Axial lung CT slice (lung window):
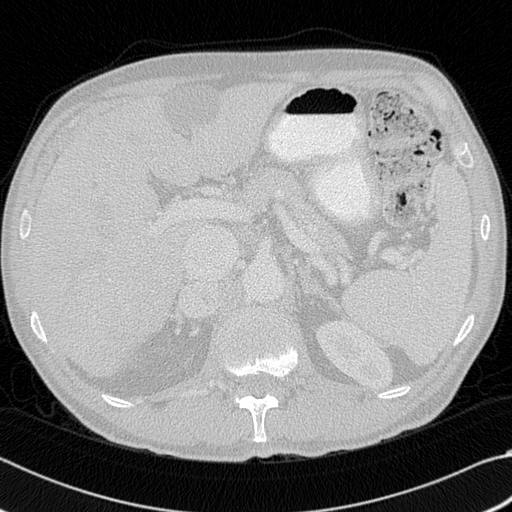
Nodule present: no